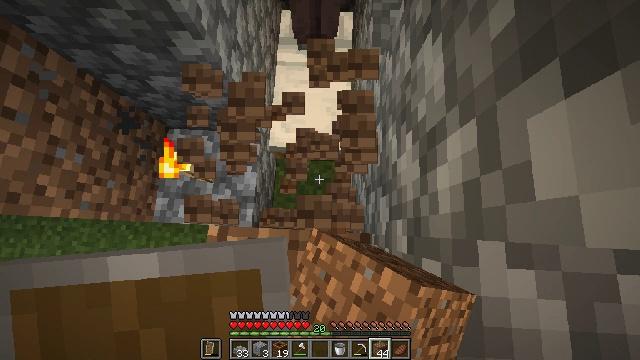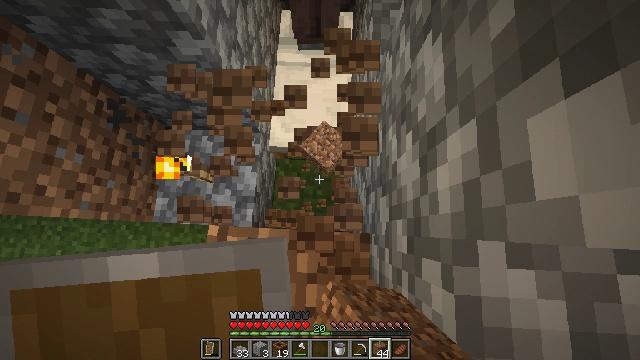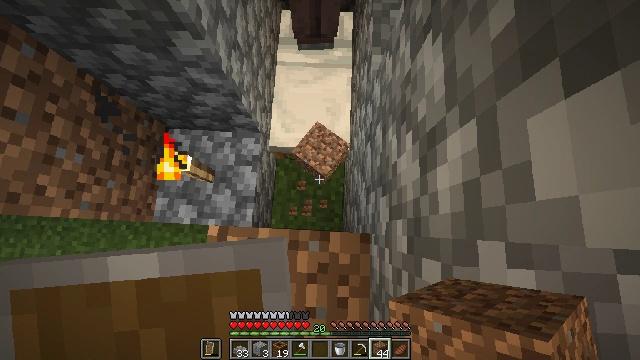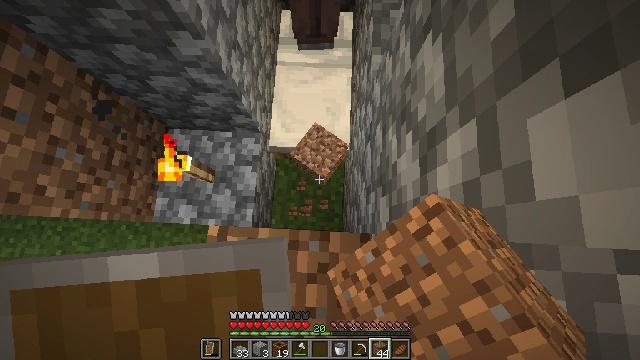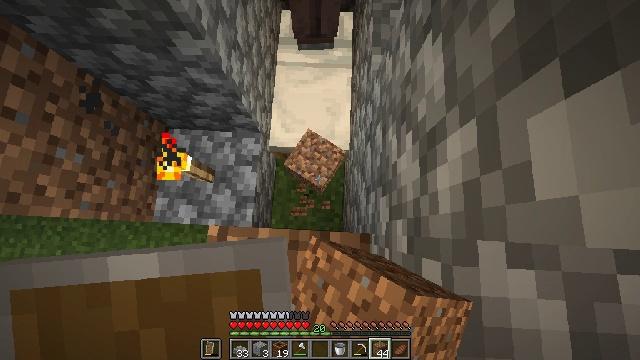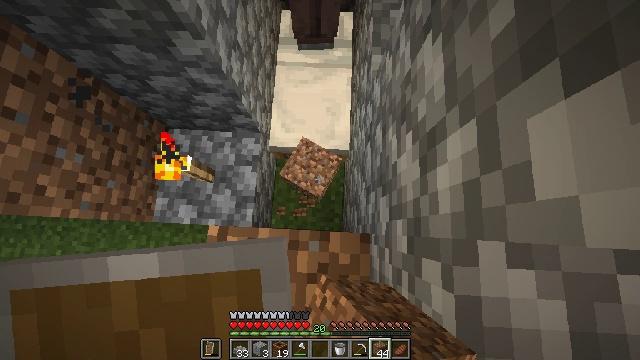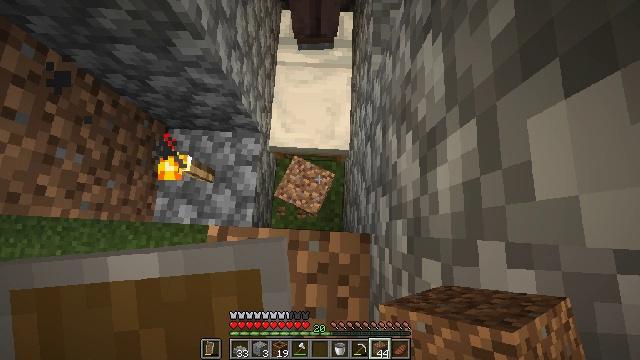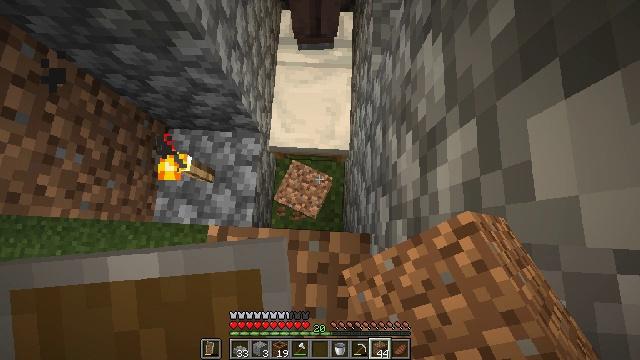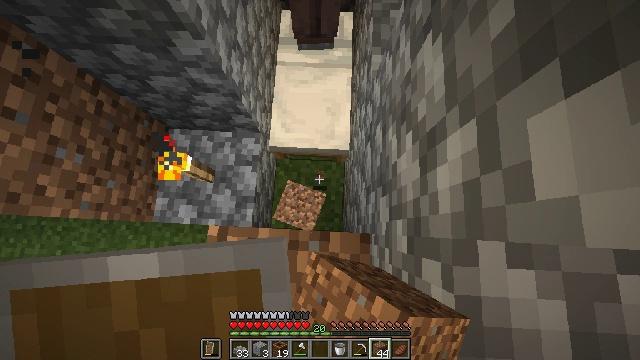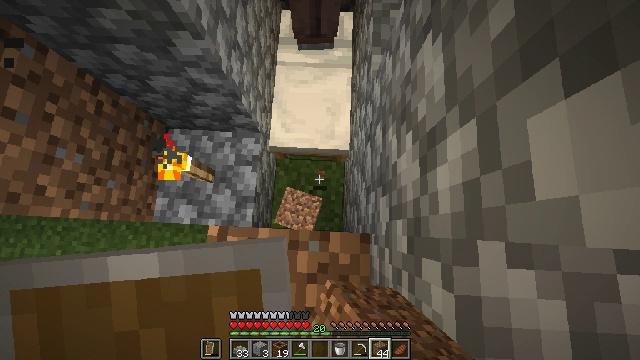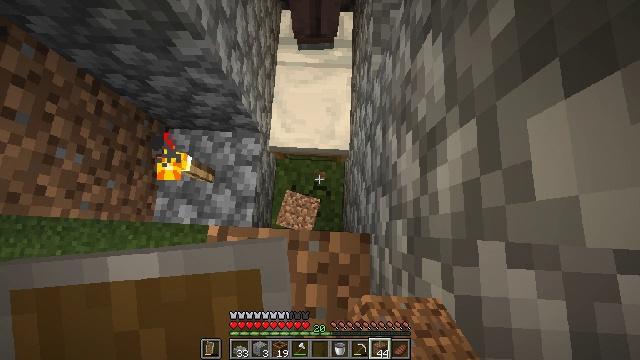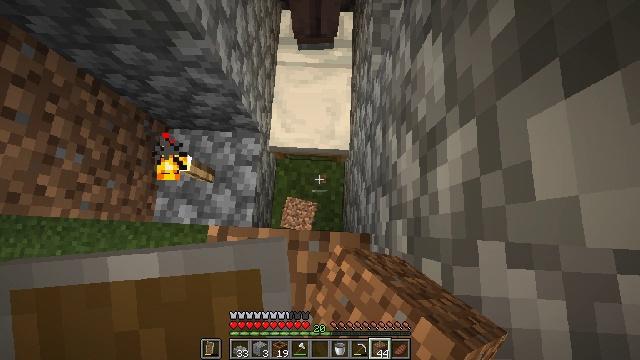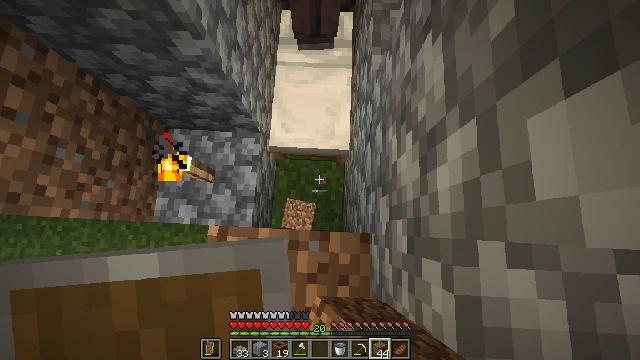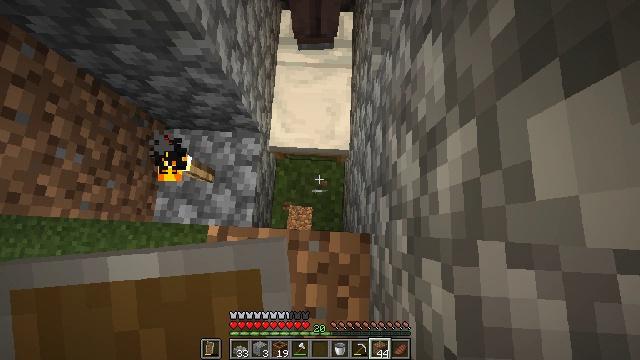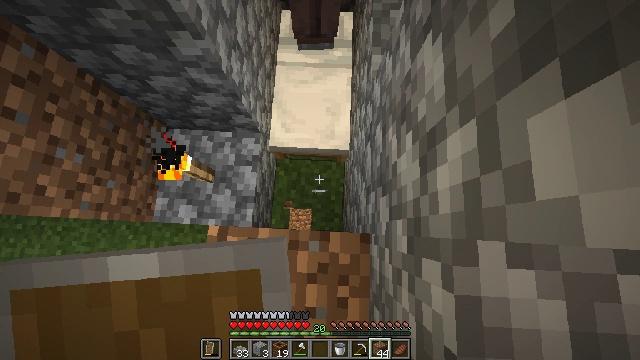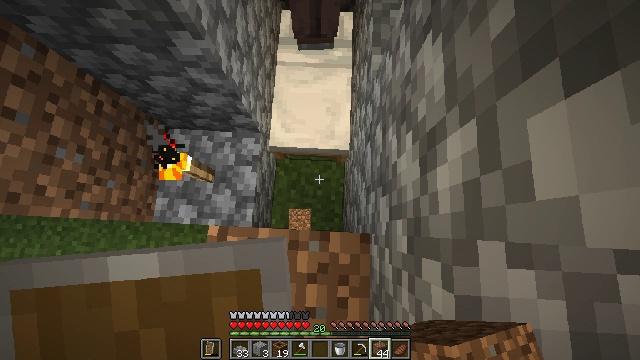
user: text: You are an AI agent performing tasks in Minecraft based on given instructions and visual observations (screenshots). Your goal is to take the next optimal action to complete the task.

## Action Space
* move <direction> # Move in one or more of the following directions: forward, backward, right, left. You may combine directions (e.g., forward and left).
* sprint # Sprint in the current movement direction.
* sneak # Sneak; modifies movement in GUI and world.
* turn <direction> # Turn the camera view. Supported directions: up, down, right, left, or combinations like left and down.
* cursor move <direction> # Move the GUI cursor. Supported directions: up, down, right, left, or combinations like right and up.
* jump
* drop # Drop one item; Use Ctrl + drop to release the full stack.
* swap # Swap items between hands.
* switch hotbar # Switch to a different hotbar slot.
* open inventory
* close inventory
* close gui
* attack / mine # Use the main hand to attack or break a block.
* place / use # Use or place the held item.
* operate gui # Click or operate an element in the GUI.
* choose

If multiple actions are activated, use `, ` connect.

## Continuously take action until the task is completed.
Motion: motion action
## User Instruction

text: Gather the bell for your inventory.
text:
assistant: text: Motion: attack / mine
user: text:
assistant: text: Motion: attack / mine
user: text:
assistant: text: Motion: attack / mine
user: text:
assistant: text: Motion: attack / mine
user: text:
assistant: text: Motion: attack / mine
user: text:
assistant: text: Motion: attack / mine
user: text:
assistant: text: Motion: attack / mine
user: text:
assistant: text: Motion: attack / mine
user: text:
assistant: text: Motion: attack / mine
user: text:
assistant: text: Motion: attack / mine
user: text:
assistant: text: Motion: no_op
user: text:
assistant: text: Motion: no_op
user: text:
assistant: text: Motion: no_op
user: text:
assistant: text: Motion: no_op
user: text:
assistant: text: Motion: no_op
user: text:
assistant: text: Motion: no_op
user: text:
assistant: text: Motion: no_op
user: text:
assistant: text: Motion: no_op
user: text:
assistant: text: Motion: no_op
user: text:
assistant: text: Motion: no_op
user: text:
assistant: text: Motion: no_op
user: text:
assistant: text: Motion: no_op
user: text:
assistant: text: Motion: no_op
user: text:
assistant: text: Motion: no_op
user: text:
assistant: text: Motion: no_op
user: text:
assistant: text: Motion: no_op
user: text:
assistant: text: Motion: no_op
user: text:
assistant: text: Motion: no_op
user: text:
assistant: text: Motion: no_op
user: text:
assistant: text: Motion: no_op